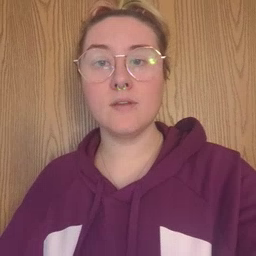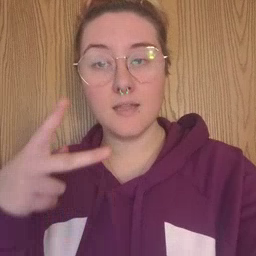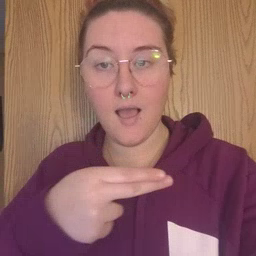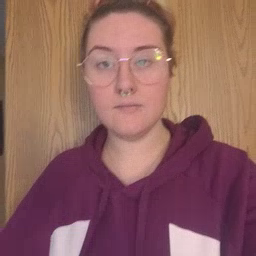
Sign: cut